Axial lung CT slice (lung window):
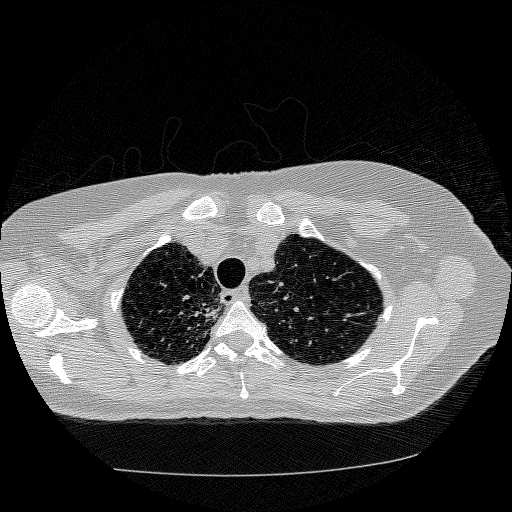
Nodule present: no